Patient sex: F
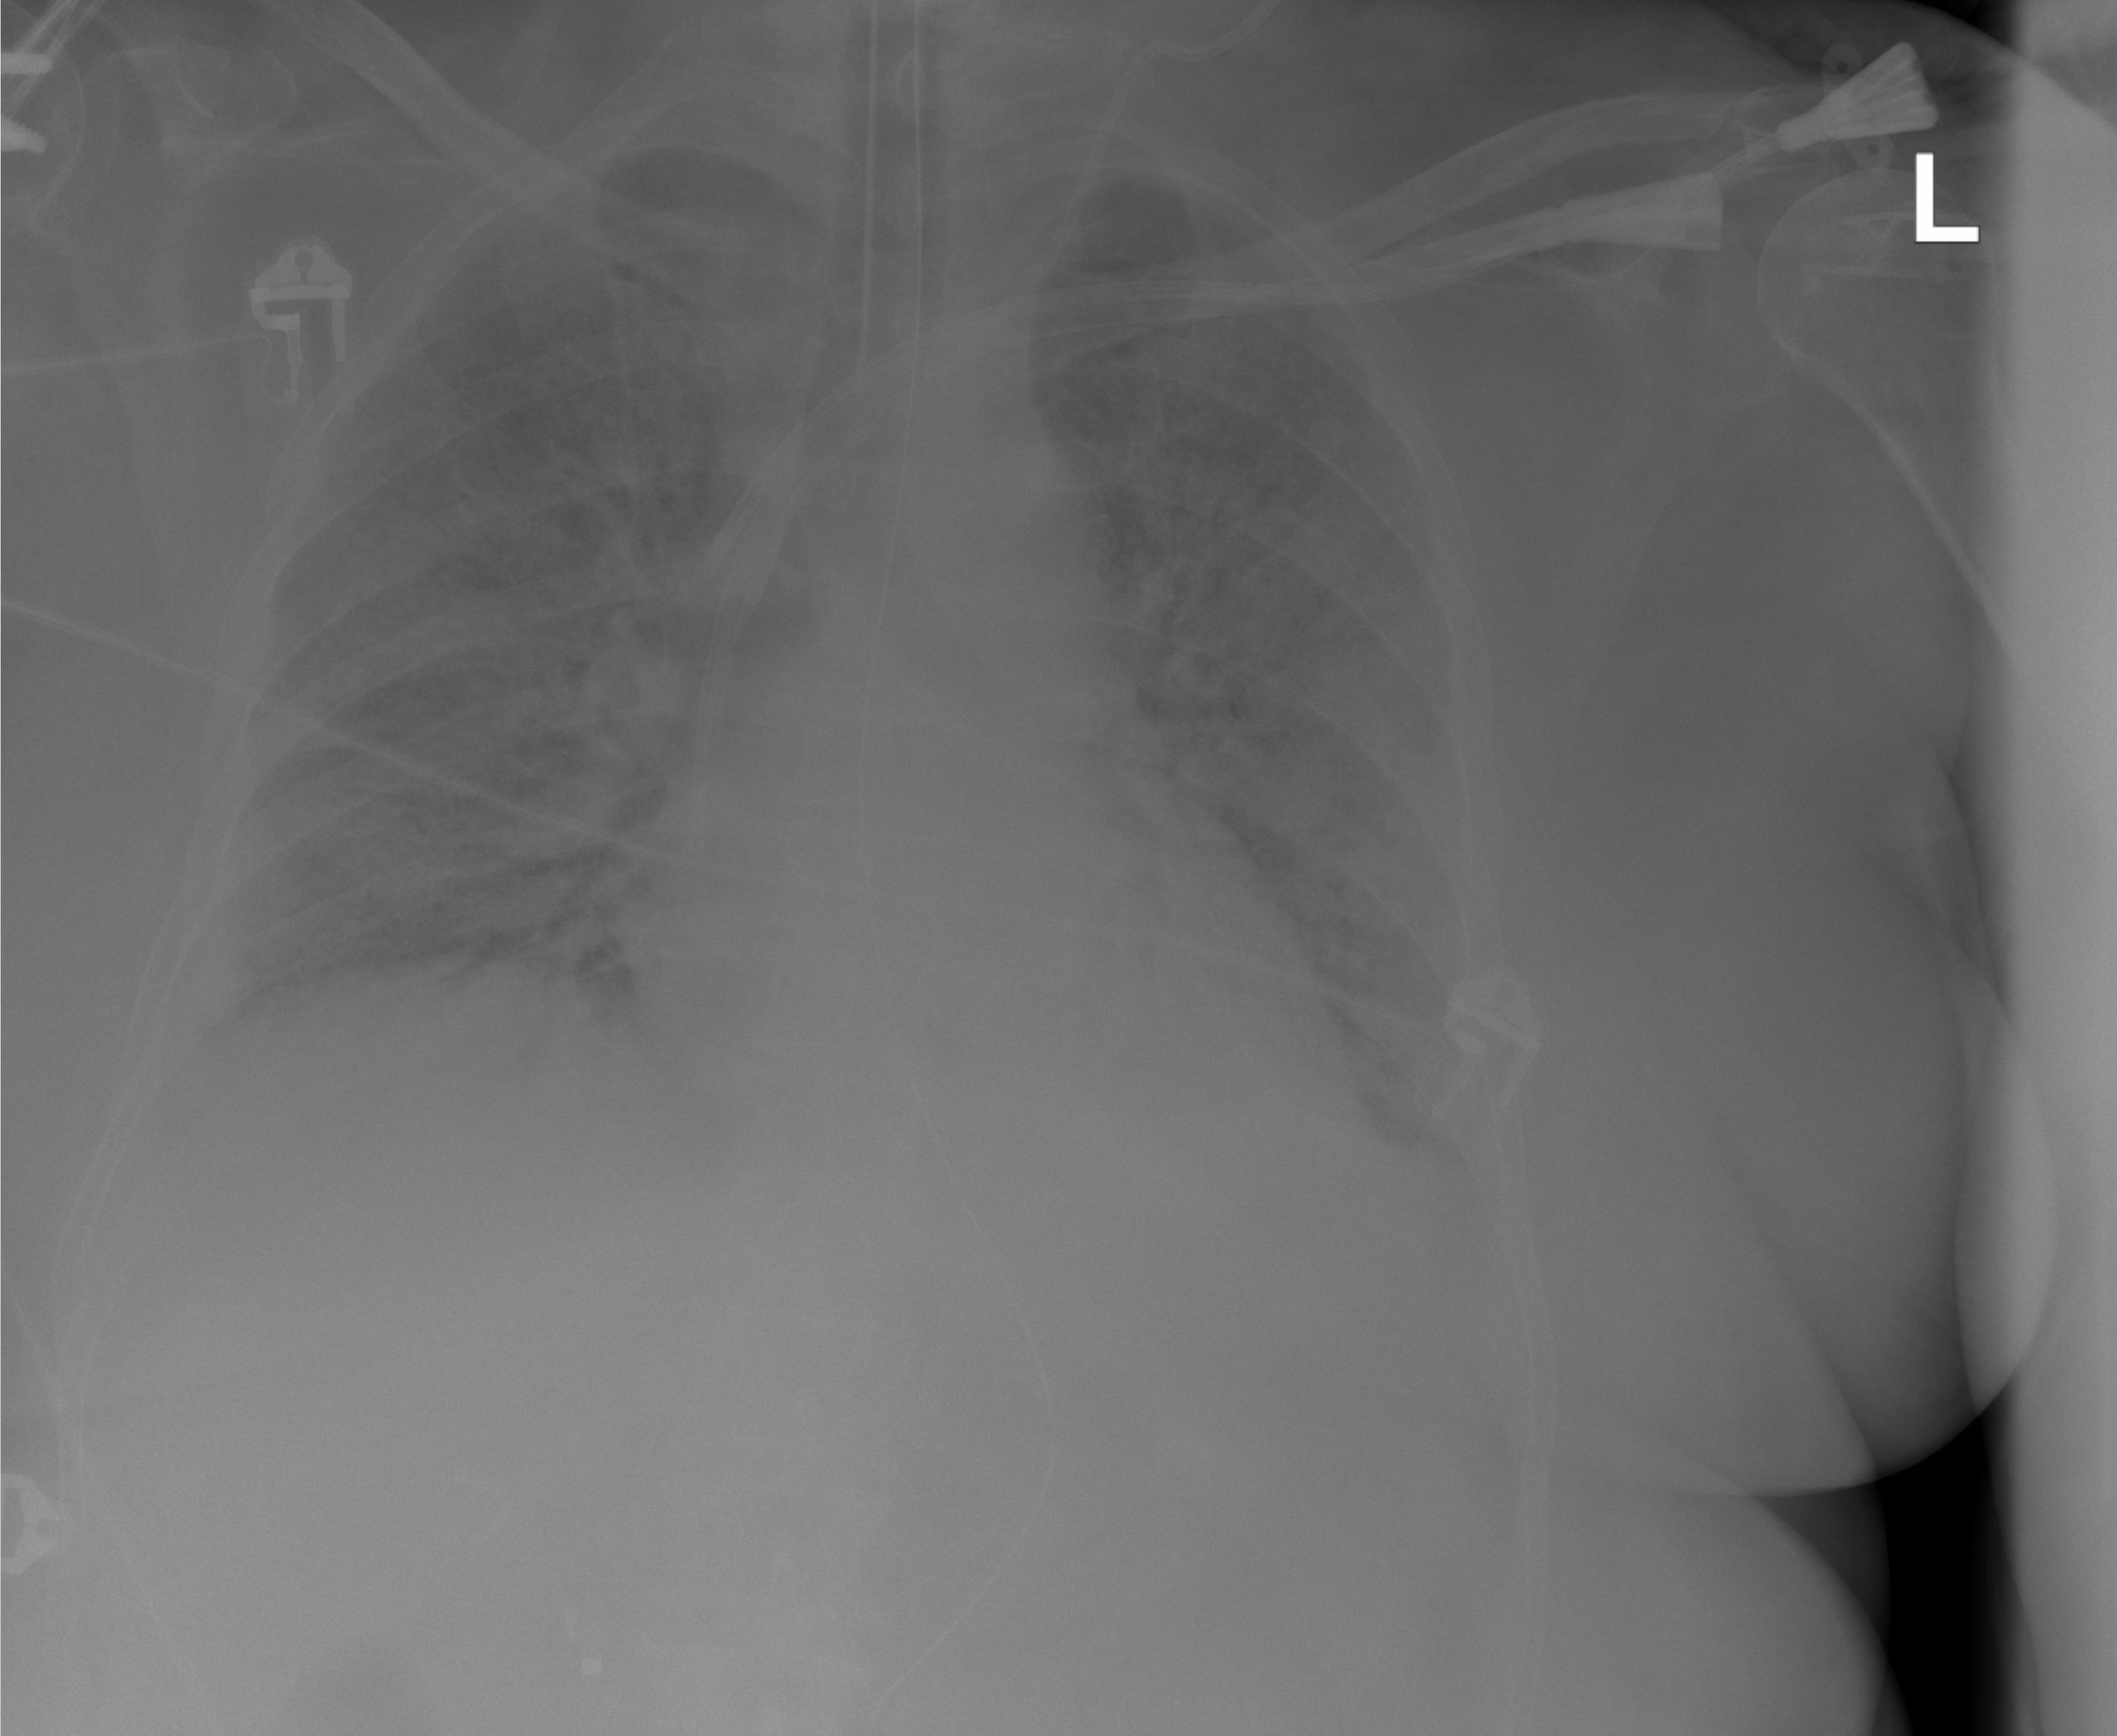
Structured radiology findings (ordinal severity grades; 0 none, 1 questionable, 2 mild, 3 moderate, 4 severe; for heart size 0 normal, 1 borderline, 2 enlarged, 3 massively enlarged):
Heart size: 0
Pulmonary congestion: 0
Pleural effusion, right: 0
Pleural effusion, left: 0
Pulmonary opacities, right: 4
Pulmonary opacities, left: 4
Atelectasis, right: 4
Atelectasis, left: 4